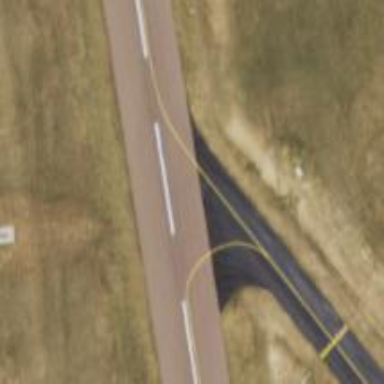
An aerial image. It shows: Image of taxiway at airport.